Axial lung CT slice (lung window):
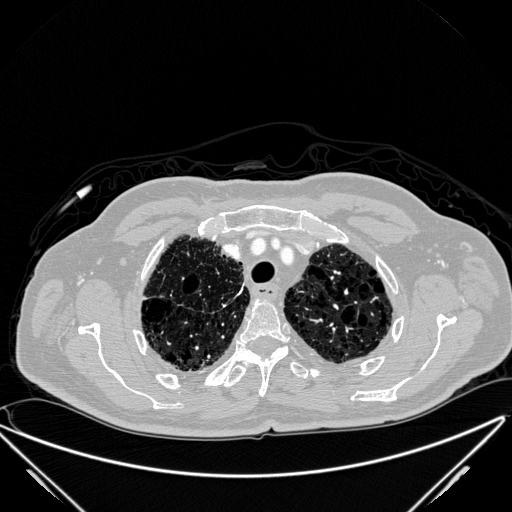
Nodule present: no